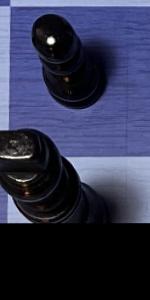
Label: King_Black